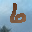
Label: 6